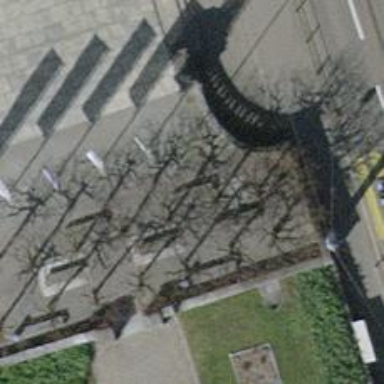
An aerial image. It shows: Concrete bench.